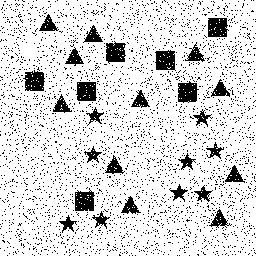
Squares: 7
Triangles: 11
Stars: 9
Total shapes: 27